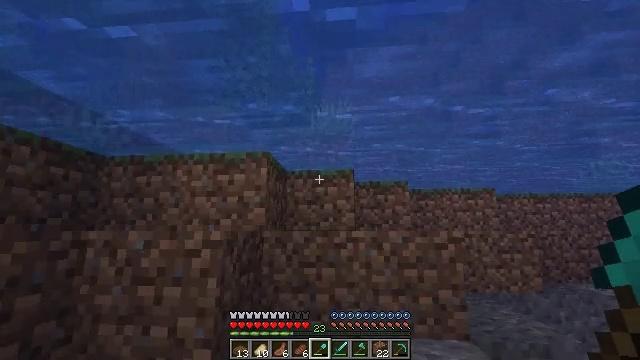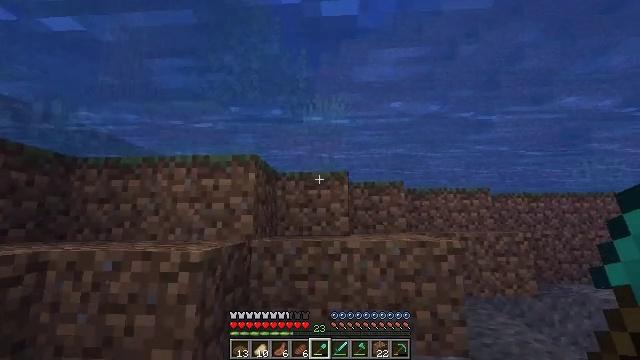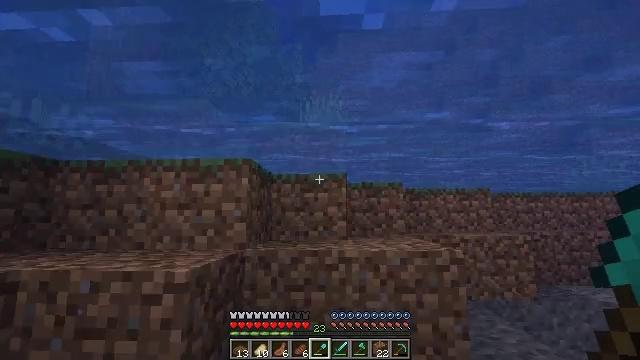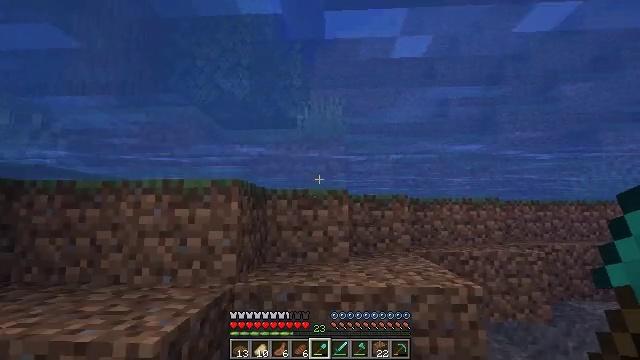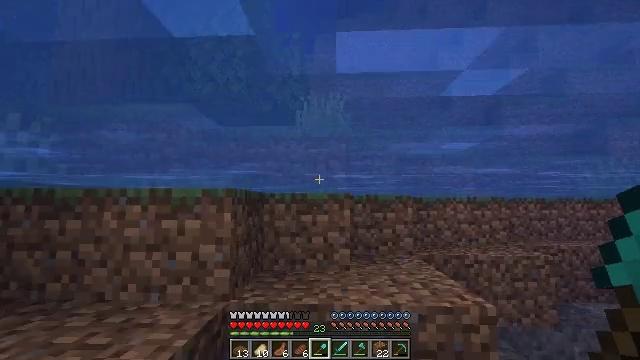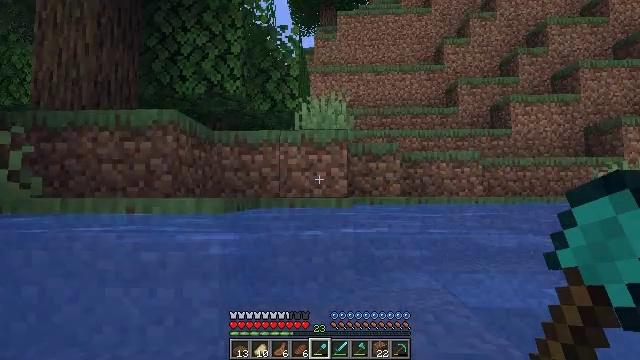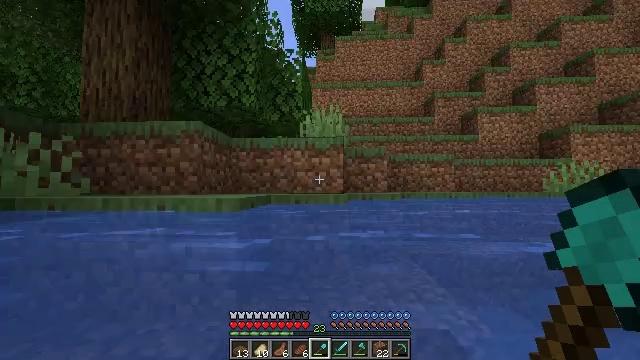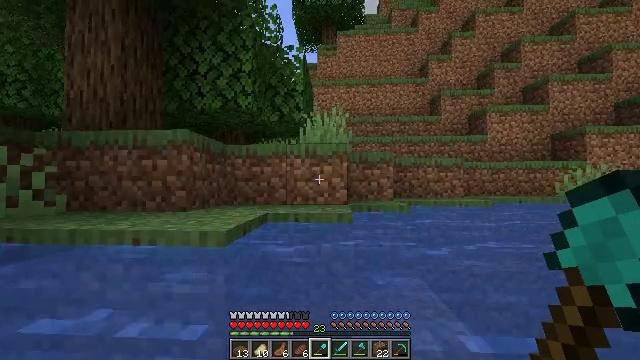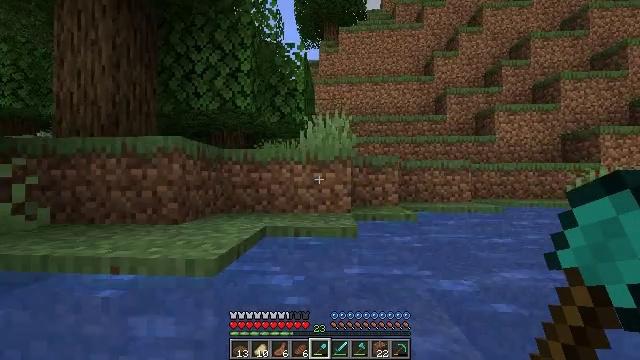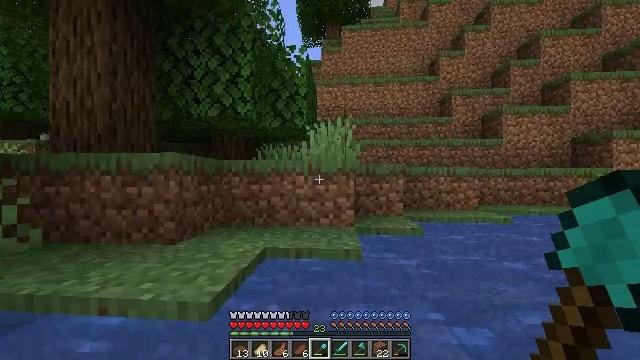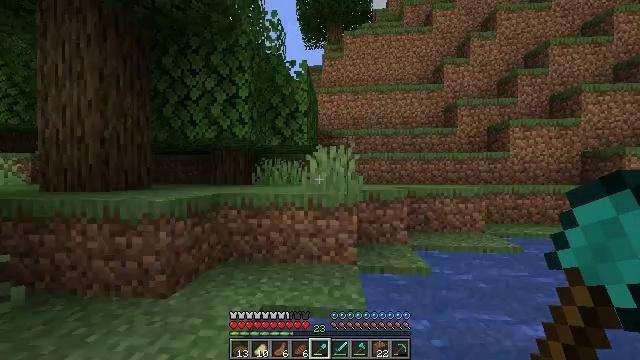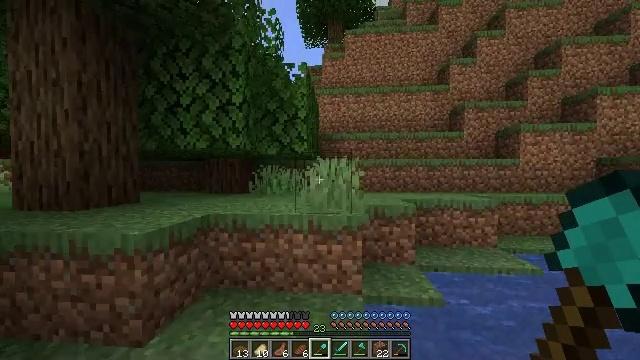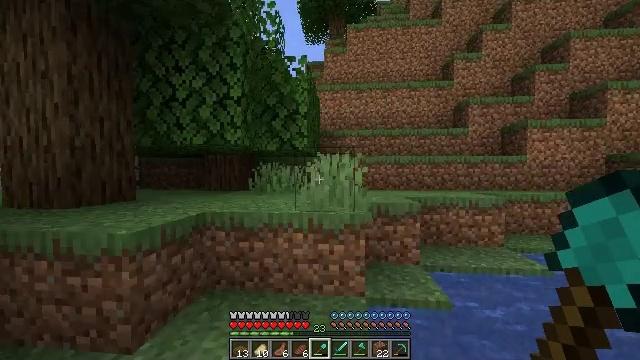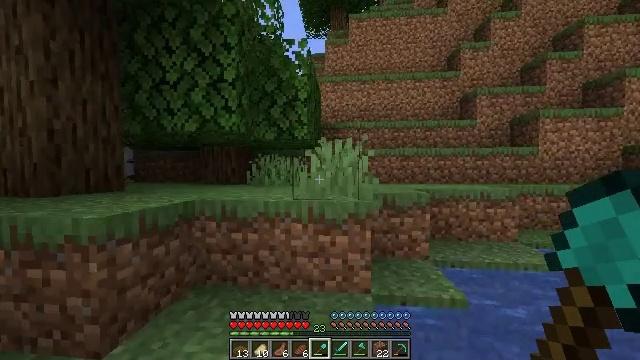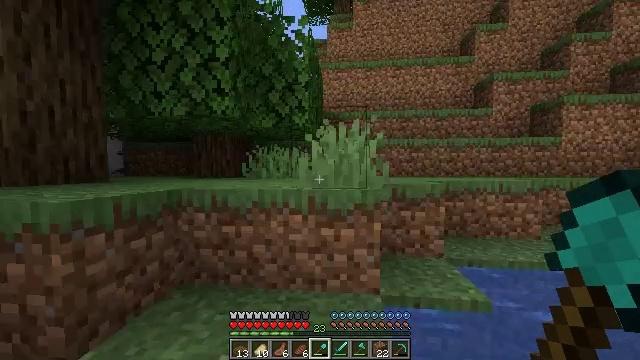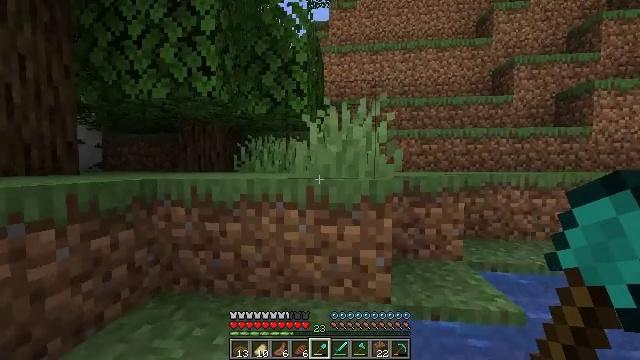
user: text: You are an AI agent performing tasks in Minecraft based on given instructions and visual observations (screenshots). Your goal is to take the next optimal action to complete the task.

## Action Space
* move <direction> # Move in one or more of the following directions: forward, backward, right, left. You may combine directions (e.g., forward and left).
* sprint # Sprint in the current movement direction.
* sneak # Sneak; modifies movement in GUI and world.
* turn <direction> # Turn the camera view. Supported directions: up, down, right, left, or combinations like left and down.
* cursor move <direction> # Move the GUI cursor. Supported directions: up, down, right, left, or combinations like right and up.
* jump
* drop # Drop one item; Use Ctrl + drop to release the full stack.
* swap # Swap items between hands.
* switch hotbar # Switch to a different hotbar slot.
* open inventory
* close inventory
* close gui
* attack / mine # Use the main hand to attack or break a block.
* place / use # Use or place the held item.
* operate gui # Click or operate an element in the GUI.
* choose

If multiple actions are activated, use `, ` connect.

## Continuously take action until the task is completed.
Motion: motion action
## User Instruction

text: Hunt animals.
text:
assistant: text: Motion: move forward, turn right and down, jump
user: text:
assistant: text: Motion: move forward, turn down, jump
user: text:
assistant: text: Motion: move forward, jump
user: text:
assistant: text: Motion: move forward, turn down, jump
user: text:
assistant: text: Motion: move forward, sprint, turn down, jump
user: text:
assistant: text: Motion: move forward, sprint, turn down, jump
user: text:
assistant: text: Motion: move forward, sprint, turn down, jump
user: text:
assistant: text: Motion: move forward, sprint, jump
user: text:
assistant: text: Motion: move forward, sprint, jump
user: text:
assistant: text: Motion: move forward, sprint, jump
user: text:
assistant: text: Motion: move forward, sprint, jump
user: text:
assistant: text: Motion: move forward, sprint, jump
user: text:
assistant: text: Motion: move forward, sprint, jump
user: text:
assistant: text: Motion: move forward, sprint, jump
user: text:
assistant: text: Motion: move forward, sprint, jump
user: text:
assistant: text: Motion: move forward, sprint, jump
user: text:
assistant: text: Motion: move forward, sprint, jump
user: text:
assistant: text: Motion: move forward, sprint, jump
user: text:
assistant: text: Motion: move forward, sprint, jump
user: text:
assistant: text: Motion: move forward, sprint, jump
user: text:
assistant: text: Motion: move forward, sprint, jump
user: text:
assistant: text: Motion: move forward, sprint, jump
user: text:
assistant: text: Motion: move forward, sprint, jump
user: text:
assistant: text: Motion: move forward, sprint, jump
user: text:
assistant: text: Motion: move forward, sprint, turn right, jump
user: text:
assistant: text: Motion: move forward, sprint, turn right, jump
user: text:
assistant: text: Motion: move forward, sprint, turn right, jump
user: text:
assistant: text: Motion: move forward, sprint, turn right, jump
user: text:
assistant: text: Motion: move forward, sprint, jump
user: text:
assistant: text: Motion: move forward, sprint, jump